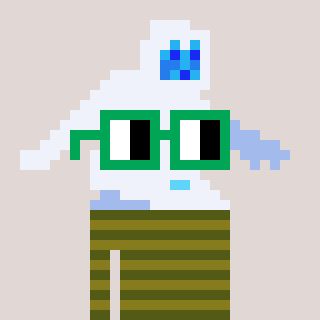
a pixel art character with square green glasses, a yeti-shaped head and a gunk-colored body on a warm background